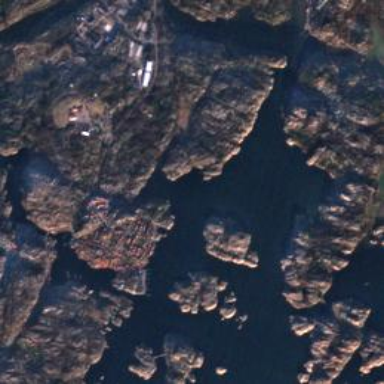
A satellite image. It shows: Beautiful bay with natural surroundings.